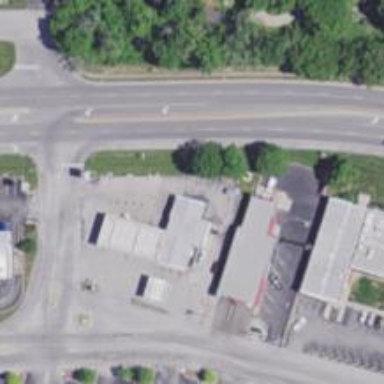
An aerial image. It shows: Convenience shop.